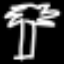
Label: palm tree